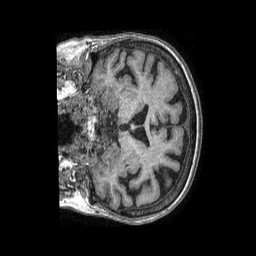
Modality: T1w
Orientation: coronal
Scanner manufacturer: philips
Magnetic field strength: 1.5 T
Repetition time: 0.007564 s
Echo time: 0.003435 s